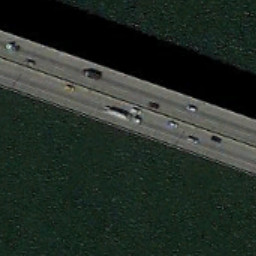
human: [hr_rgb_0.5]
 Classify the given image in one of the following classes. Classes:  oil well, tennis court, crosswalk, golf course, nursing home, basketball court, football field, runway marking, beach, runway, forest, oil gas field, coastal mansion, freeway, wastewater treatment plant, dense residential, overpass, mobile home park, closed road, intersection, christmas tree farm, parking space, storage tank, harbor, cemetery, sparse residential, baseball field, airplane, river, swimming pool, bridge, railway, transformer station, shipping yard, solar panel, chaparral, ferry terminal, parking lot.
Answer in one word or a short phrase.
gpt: bridge